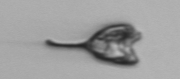
Label: Pyramimonas_longicauda